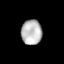
Tissue: lung
Cell type: Others
Senescence score: 0.241
Nuclear area (px): 506
Mean DAPI intensity: 184.399